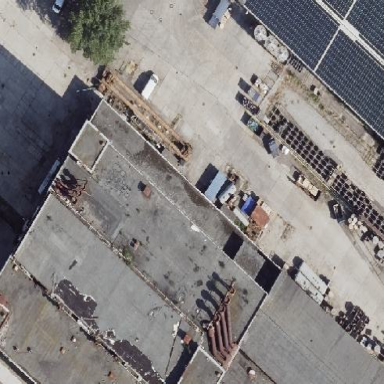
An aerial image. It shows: Building part with flat roof.